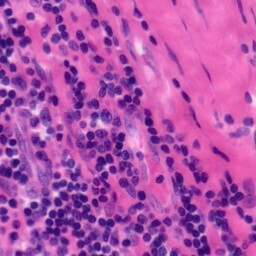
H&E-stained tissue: Tonsil